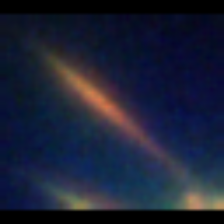
Taxon: Pennate
Group: Diatoms